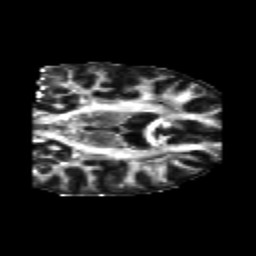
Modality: FA
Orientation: coronal
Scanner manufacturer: siemens
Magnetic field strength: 3 T
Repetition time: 6.8 s
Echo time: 0.093 s